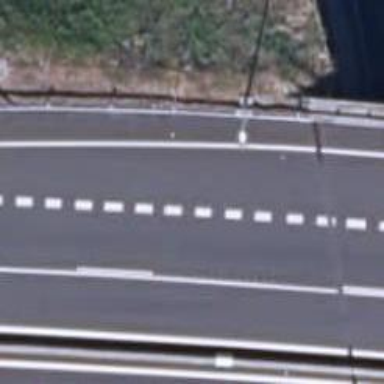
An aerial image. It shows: Bridge on motorway link.